Question: I want design layout same like my attached image, this listview can horizontal and vertical scroll. I create header A B C by gridview, but not add list view in the rest.
Image:

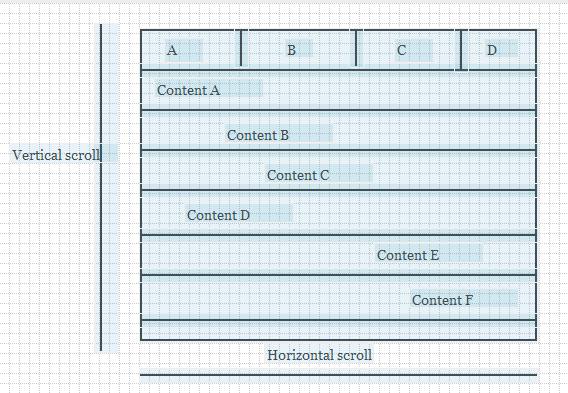
Answer: As I understand, you try to put above a 'ListView', a 'ScrollView' or a 'GridView' 'GridView' as an 'HeaderView' which this scrolls horizontally. It seems like adding several widgets which have their own handling of scroll event.. Don't know if this is possible.
Try another way, change your 'GridView' as a 'HorizontalScrollView' and put your views A, B, C.. inside.
'''
<HorizontalScrollView
android:layout_width="fill_parent"
android:layout_height="wrap_content"
android:orientation="horizontal" >
Here, your views A, B, C...
</HorizontalScrollView>
'''
See an example of this simple layout: <URL>.
Then if you want to scroll the content but keep the header part fixed, try to add this layout above your content with a 'ViewGroup' container (inside LinearLayout, RelativeLayout or something else) with an include:
'''
<RelativeLayout
... >
<include
android:layout="@layout/layout_horizontal_scrollview"
... >
<ListView
... >
</RelativeLayout>
'''
This should do the trick..
But if you want that your header part scroll at the sime time to your content, try to add this layout as a 'HeaderView' :
1. Create an HorizontalScrollView for header: <HorizontalScrollView
android:layout_width="fill_parent"
android:layout_height="wrap_content"
android:orientation="horizontal" >
Here, your views A, B, C...
</HorizontalScrollView>
2. Inflate this layout as a HeaderView: View header = View.inflate(this, R.layout.layout_horizontal_scrollview, null);
listview.addHeaderView(header);
'HeaderView'<URL>